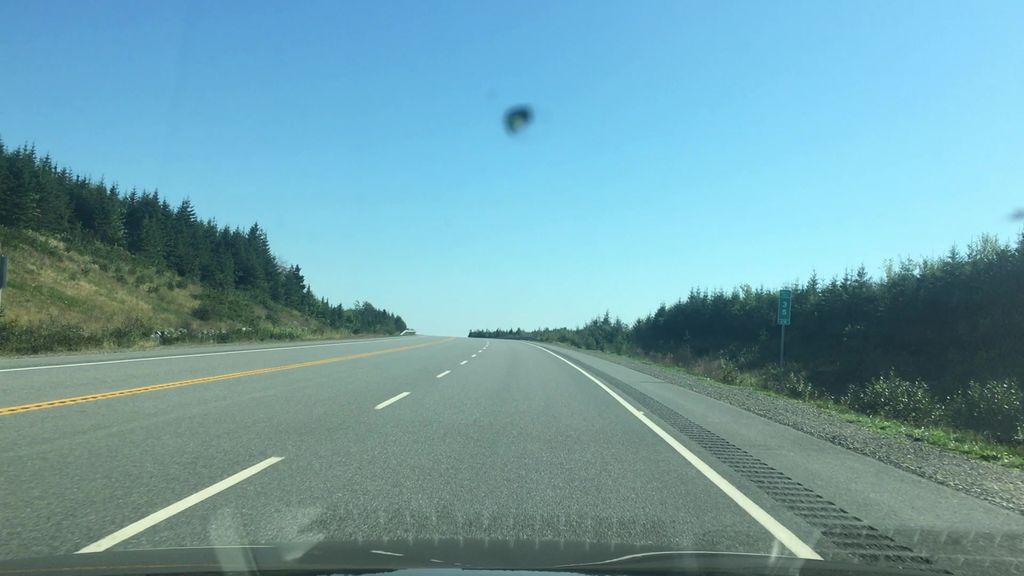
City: halifax